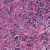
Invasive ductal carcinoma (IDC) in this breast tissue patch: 1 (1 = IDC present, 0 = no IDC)